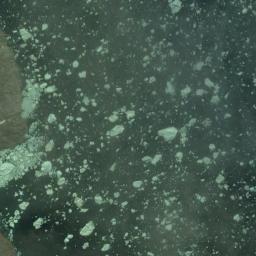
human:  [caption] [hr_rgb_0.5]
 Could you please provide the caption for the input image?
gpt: There are sea ice of different shapes and sizes .

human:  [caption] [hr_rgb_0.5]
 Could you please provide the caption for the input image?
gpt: A lot of small pieces of sea ice float in the deep blue sea and a rock is next to them .

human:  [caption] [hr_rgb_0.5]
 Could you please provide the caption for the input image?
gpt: Countless small and large ice particles floating on the azure sea .

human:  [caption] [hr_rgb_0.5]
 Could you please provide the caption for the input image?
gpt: There is a big ice and many small ice on the light green sea .

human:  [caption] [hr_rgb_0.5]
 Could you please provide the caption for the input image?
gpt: There are many pieces of sea ice .